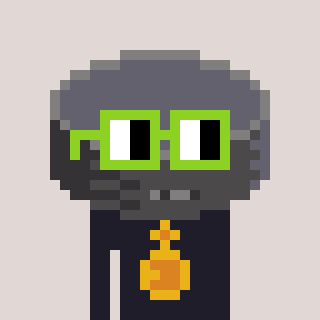
a pixel art character with square light green glasses, a hockey puck-shaped head and a grayscale-colored body on a warm background